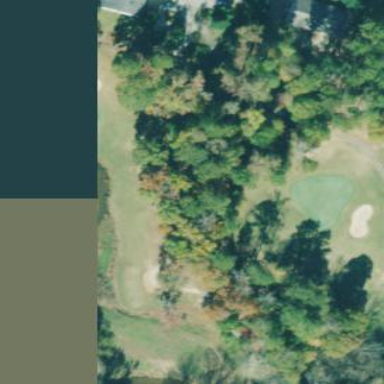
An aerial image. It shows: Water hazard in golf course. The hazard is natural water feature.